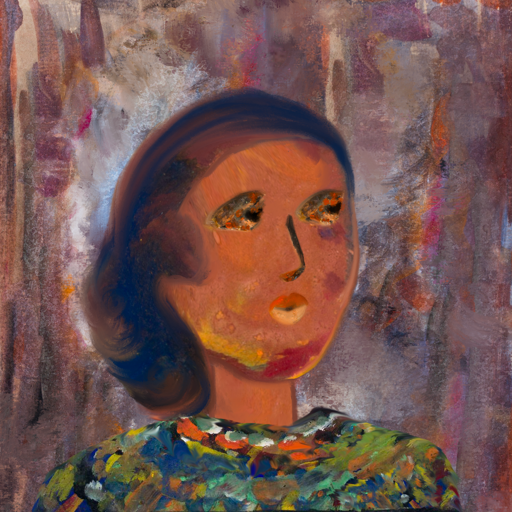
Background: Hypocrite, Head And Neck Side: Mother_And_Son_Son, Face Side: Gypsy_Queen, Bust: An_Impression, Hair Side: Mother_And_Son_Son, Head Accessory: Blank, Second Necklace: Blank, Necklace: Blank, Baby: Blank